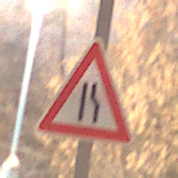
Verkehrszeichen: EinseitigVerengteFahrbahnRechts
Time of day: Night
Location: Outdoor (Urban)
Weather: Overcast
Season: Winter
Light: Artificial